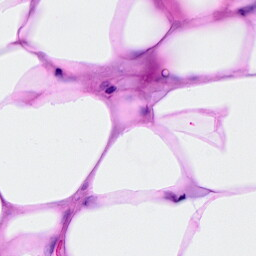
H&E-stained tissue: Breast